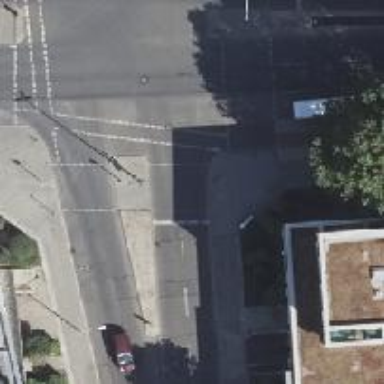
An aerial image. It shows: Road with traffic signals.